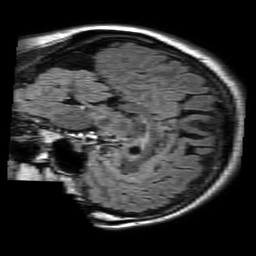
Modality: FLAIR
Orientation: sagittal
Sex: female
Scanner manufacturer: philips
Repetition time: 11 s
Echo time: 0.125 s